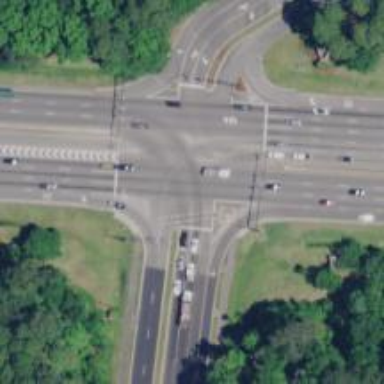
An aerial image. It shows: Trunk link highway.